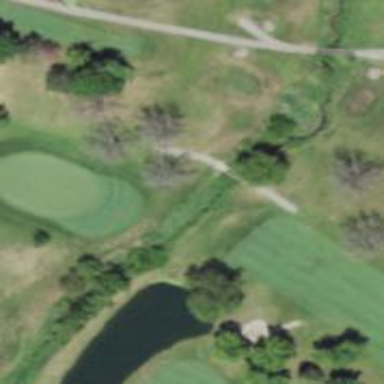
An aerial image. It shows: Service road designated as golf cart path.